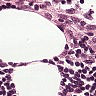
Metastatic tissue present: no